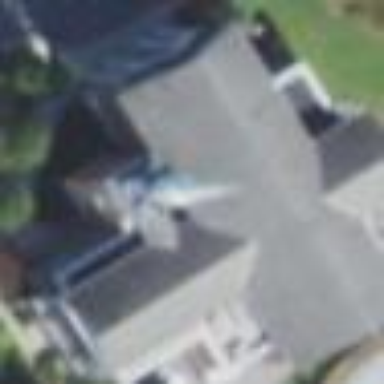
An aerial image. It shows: Chapel building.